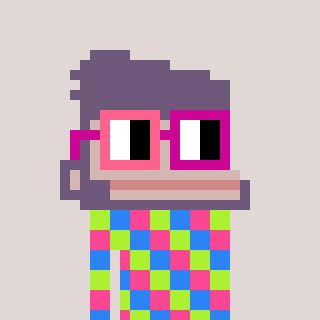
a pixel art character with square pink and red glasses, a ape-shaped head and a rust-colored body on a warm background